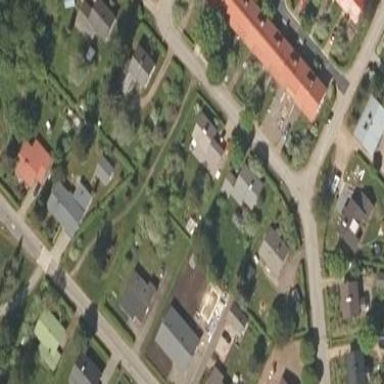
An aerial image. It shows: Terrace building with gabled roof.